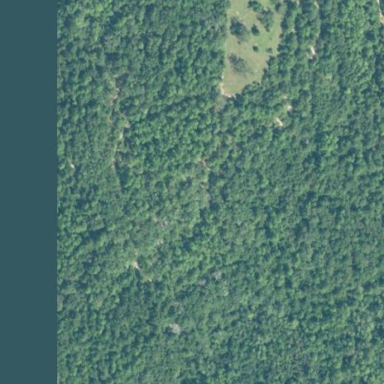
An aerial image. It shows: Mixed leaf woodland.